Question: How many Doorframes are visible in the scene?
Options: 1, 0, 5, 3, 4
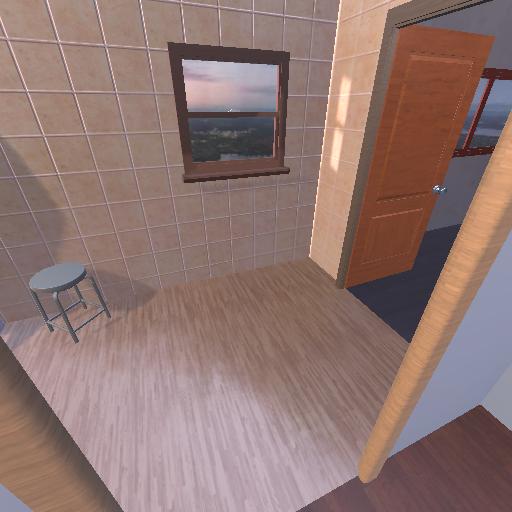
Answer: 1